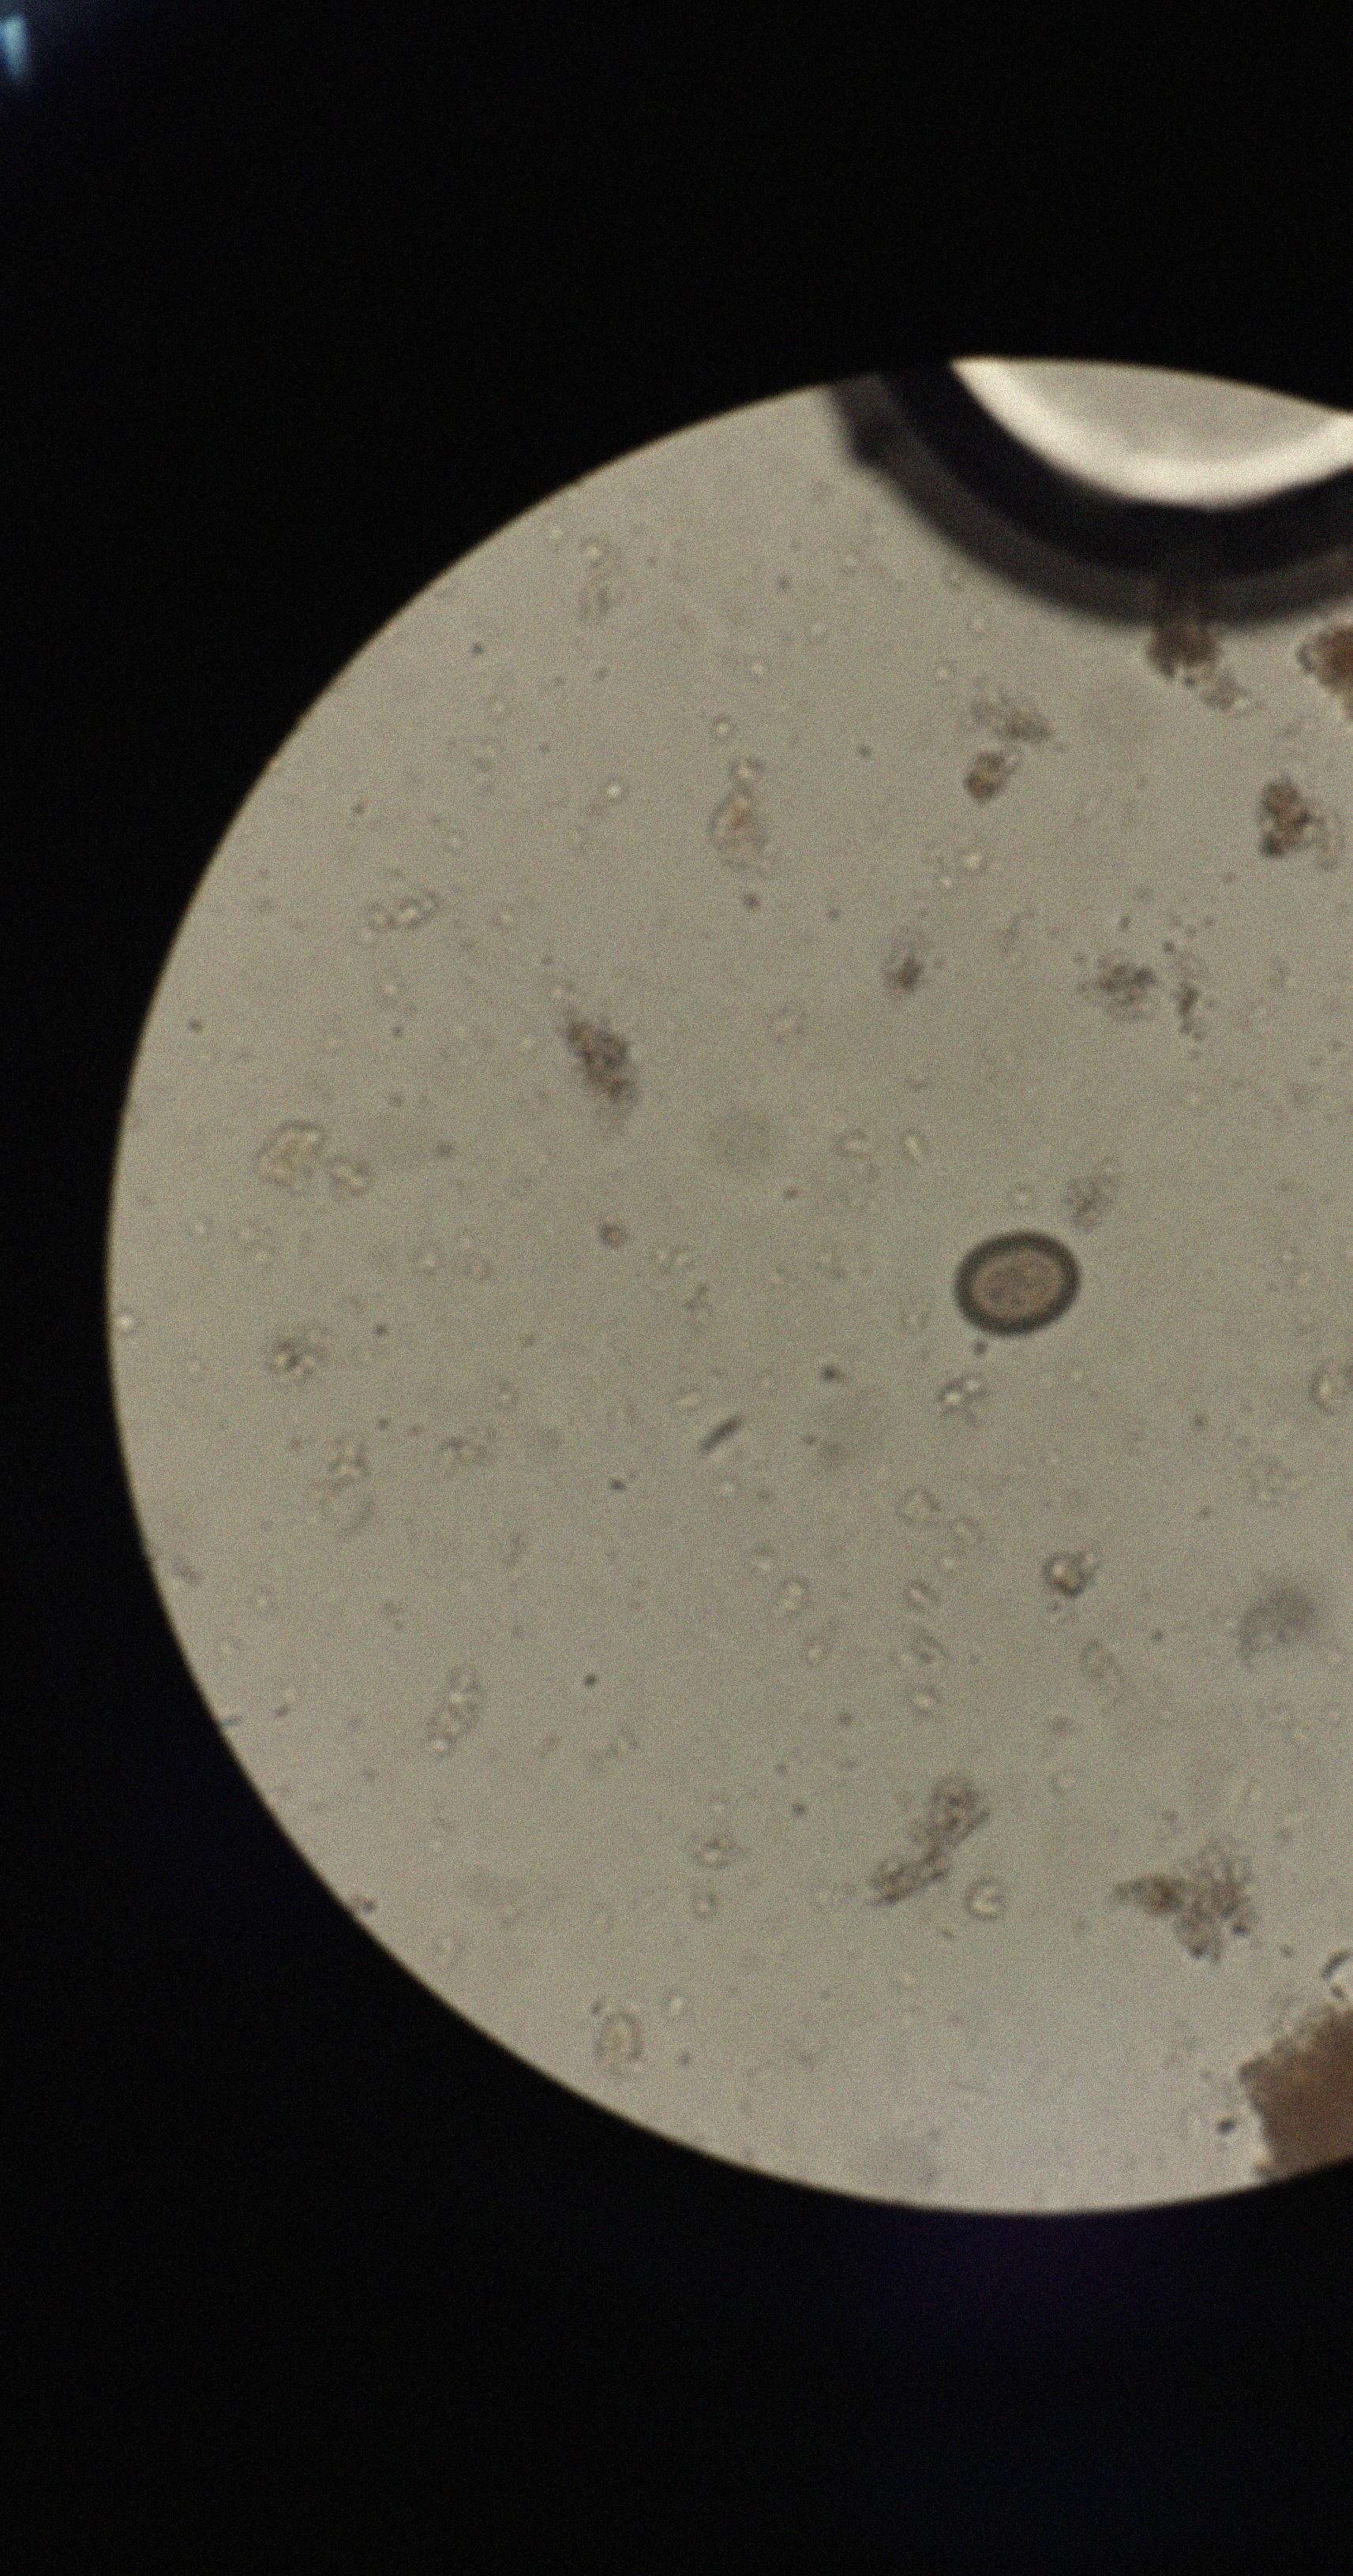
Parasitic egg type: Taenia spp. egg